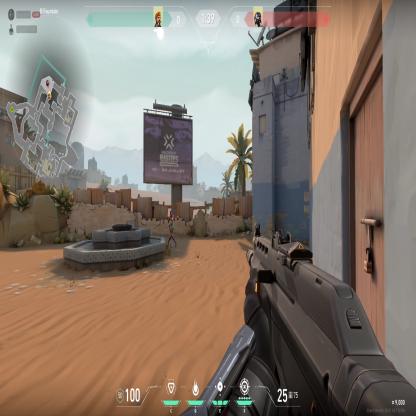
Label: enemy